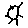
Label: sun